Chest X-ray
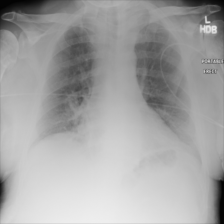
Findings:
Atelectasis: negative
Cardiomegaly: negative
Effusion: negative
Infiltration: positive
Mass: negative
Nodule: negative
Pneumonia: negative
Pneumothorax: negative
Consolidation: negative
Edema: negative
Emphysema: negative
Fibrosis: negative
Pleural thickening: negative
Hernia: negative